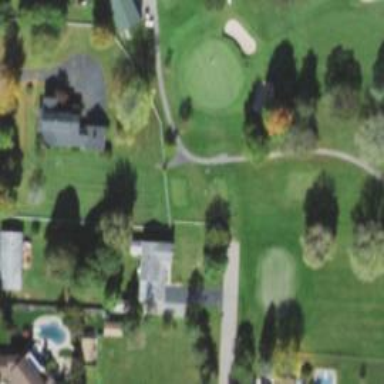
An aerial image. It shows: Path designated for golf carts.